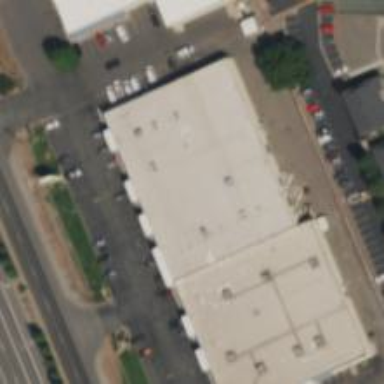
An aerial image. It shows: Retail building.